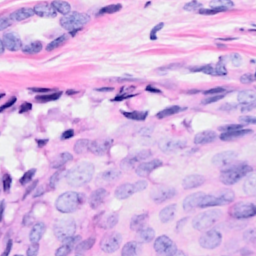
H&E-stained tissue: Breast